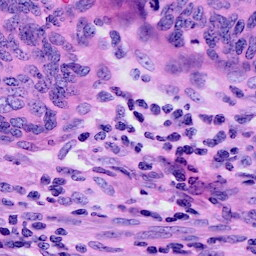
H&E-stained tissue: Cervix